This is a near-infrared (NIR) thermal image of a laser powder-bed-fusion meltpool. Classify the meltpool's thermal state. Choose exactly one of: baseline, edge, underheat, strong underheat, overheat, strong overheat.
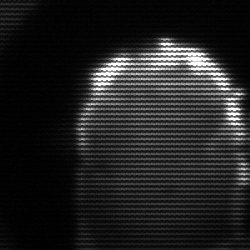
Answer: baseline